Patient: sex M, age 66
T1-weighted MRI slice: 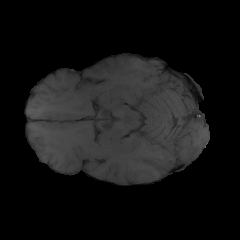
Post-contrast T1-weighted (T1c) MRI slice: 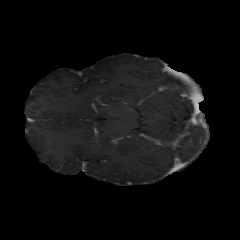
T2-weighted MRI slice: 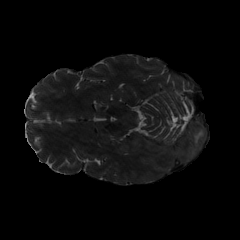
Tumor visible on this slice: yes
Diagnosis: Glioblastoma, IDH-wildtype
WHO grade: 4